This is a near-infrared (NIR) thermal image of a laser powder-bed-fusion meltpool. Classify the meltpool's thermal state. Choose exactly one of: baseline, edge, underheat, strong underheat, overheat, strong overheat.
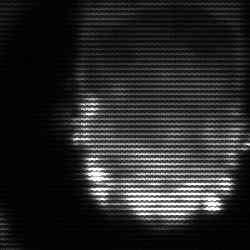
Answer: baseline